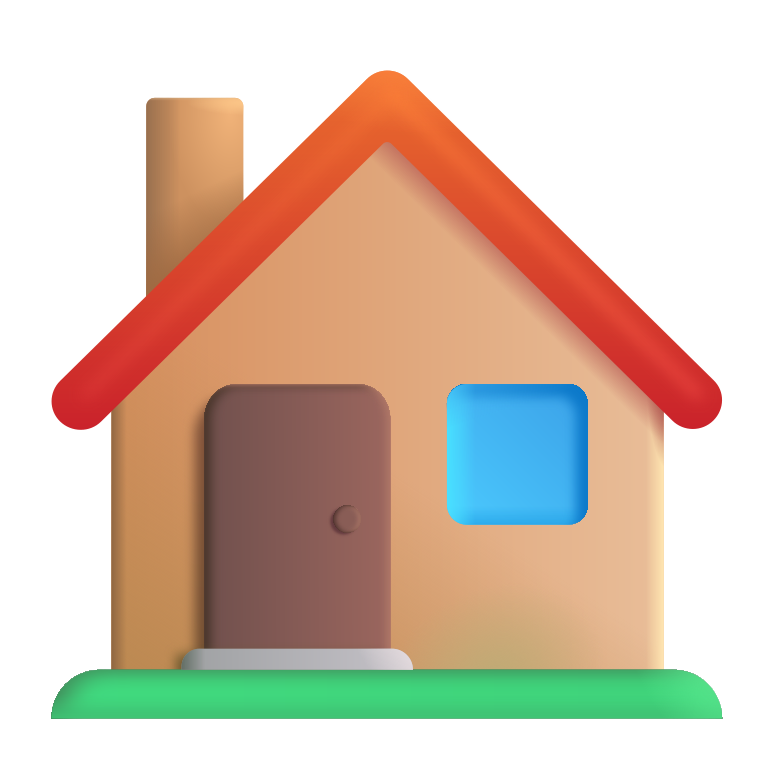
house color